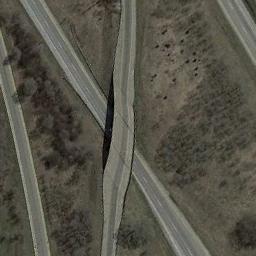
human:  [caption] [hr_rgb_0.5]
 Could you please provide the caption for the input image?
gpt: The overpass is next to the bare land and some trees .

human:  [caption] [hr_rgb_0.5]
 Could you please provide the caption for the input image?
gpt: An overpass is above the road .

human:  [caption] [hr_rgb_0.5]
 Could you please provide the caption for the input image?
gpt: Many trees are beside the overpass .

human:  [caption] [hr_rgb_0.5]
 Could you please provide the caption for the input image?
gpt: The cross-line overpass is over the roads on the wasteland .

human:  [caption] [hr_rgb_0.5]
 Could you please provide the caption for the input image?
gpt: There are some brown trees beside the overpass .